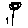
Label: flower